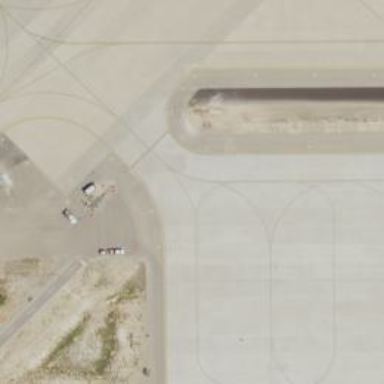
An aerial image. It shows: View of taxiway at the airport.